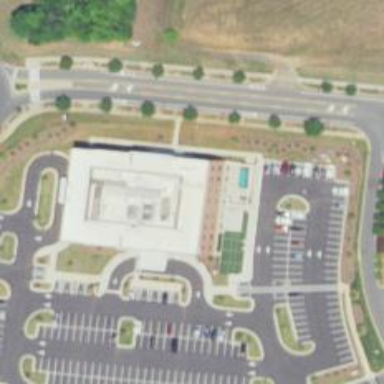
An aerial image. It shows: Healthcare clinic that specializes in rehabilitation services.